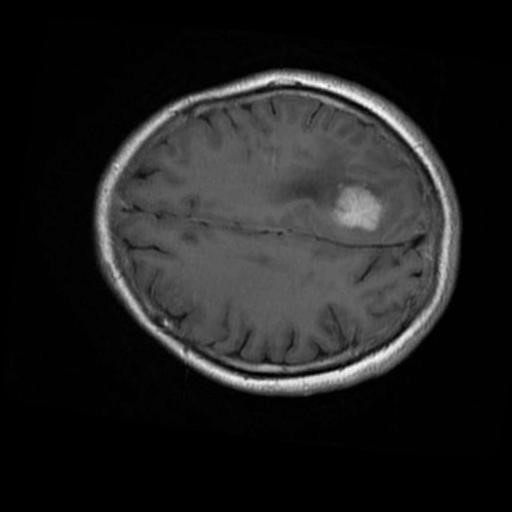
Label: brain_menin